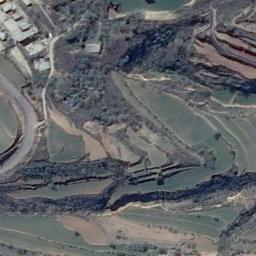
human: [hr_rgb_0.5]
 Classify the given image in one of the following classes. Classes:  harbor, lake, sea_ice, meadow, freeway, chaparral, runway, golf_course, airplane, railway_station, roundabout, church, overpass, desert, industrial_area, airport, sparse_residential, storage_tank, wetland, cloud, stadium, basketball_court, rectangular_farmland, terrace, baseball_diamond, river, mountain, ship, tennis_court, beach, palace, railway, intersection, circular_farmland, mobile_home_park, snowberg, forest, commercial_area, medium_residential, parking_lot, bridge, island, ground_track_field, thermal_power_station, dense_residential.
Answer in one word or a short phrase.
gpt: terrace